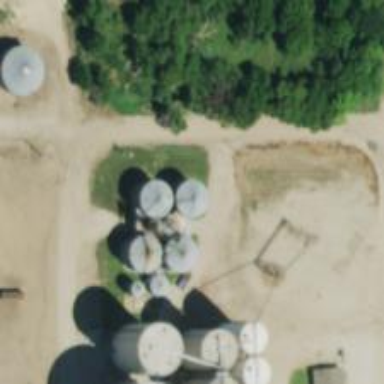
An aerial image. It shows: Silo.